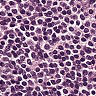
Metastatic tissue present: no